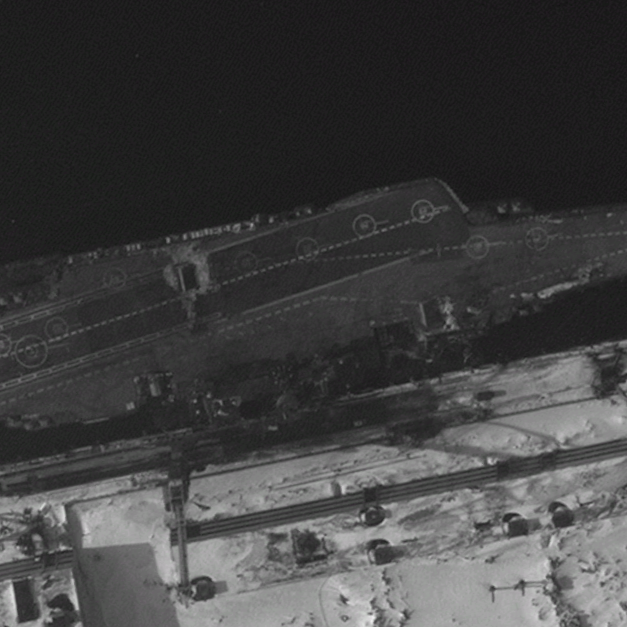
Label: Kuznetsov-class_aircraft_carrier